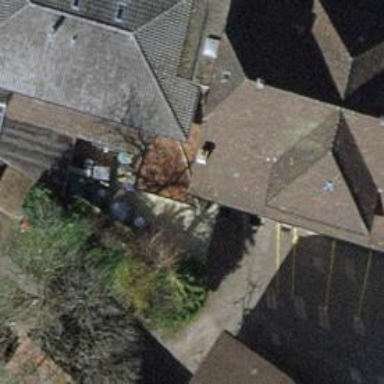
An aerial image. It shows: Building with gabled roof.